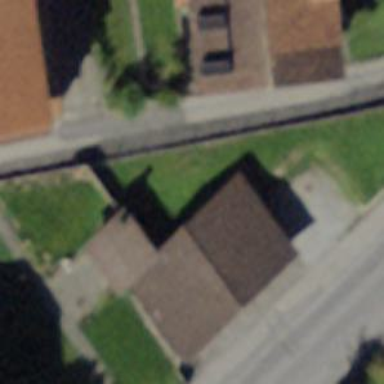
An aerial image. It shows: Garage building.